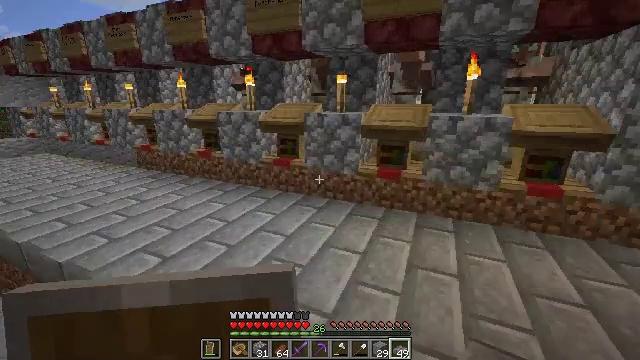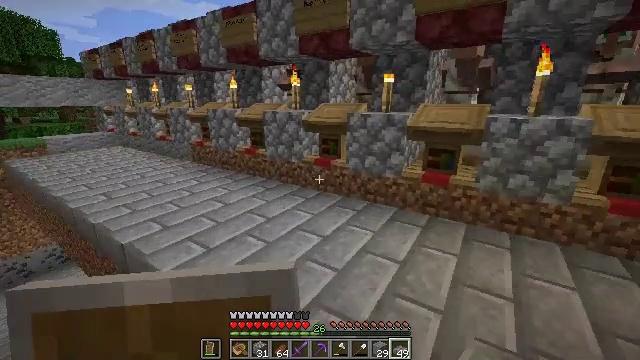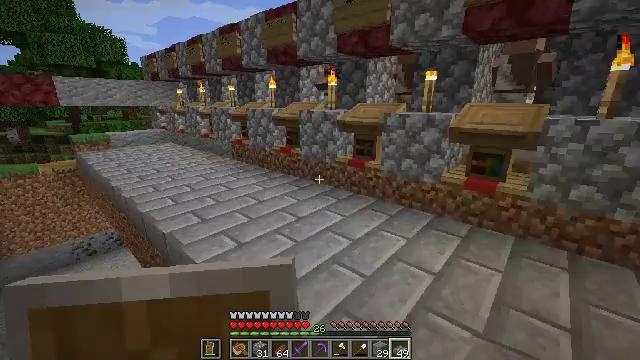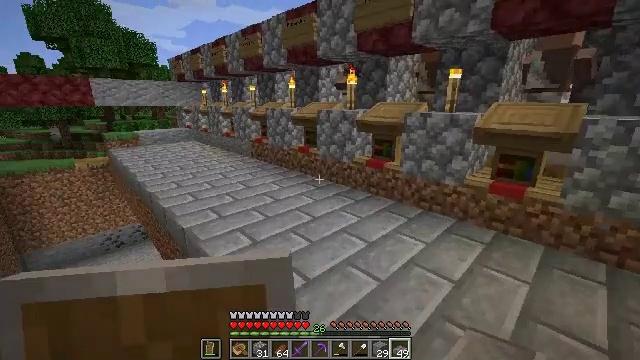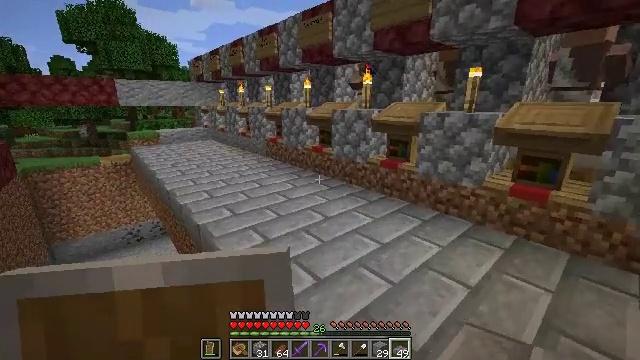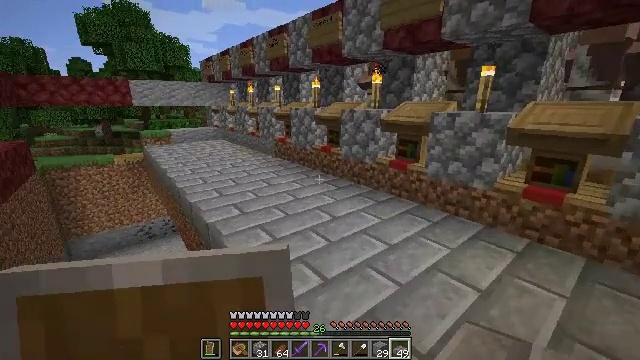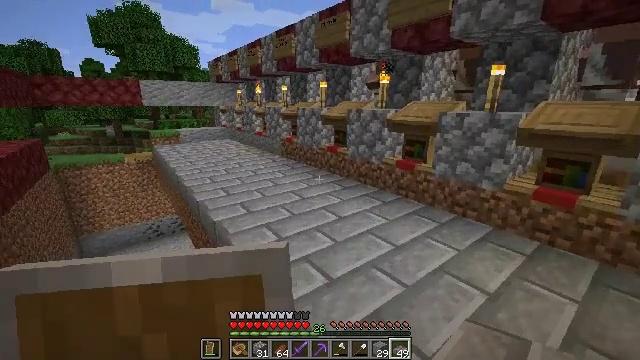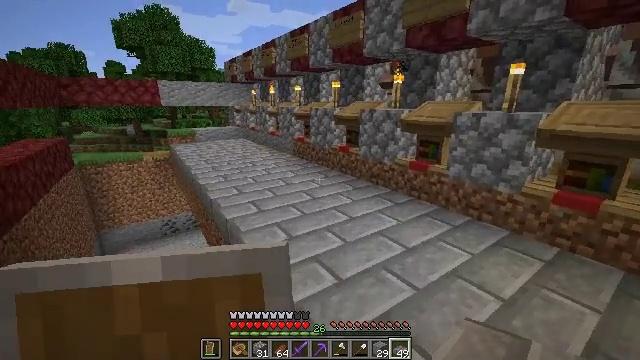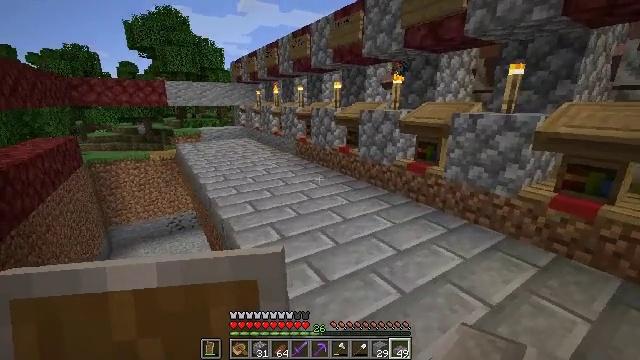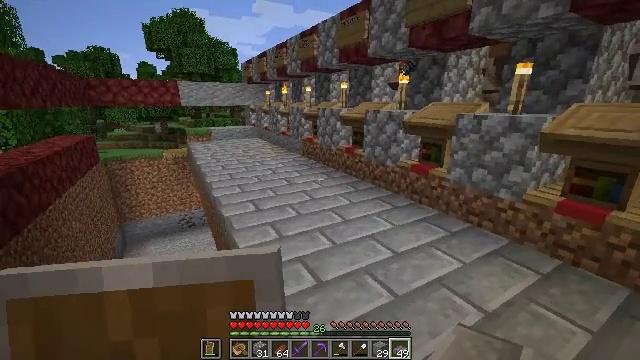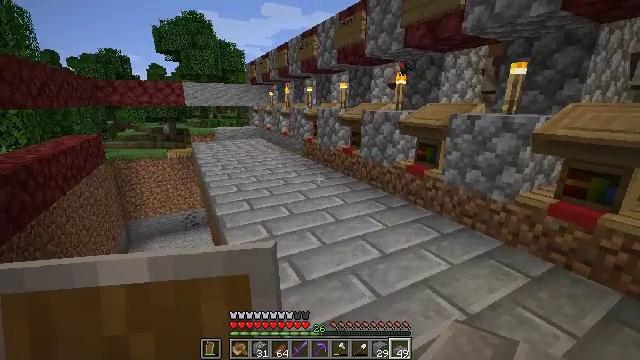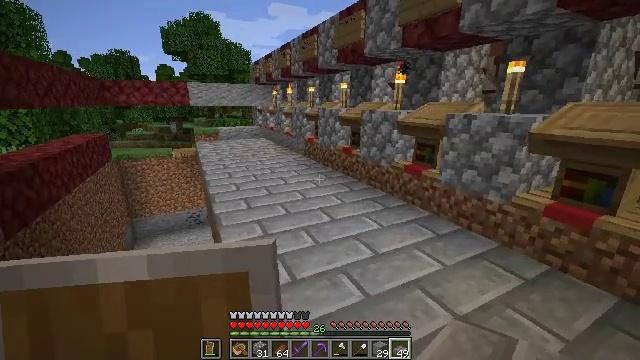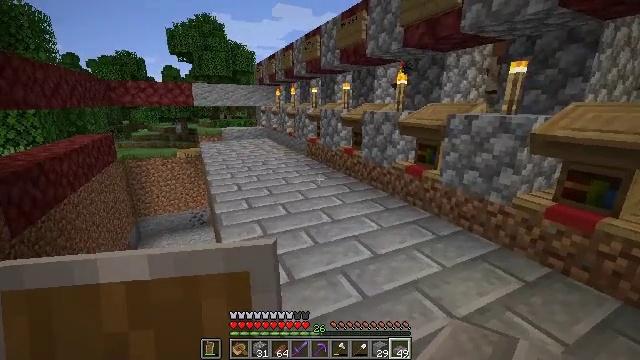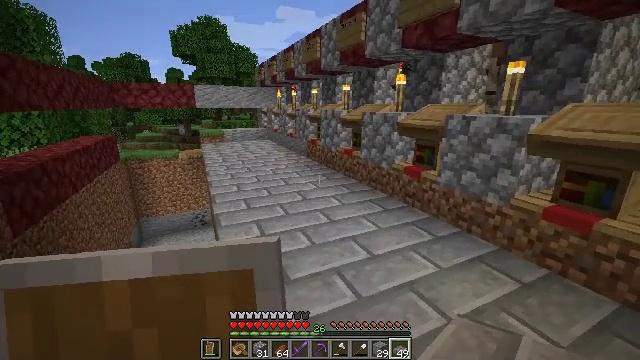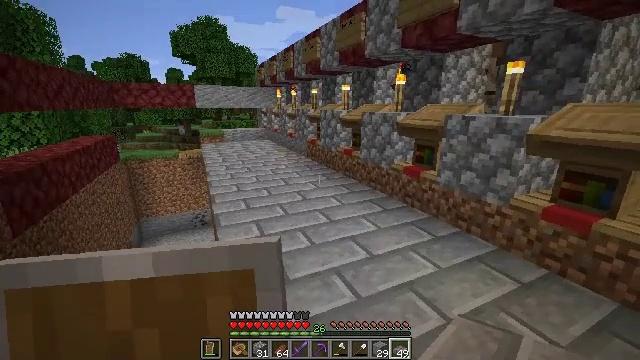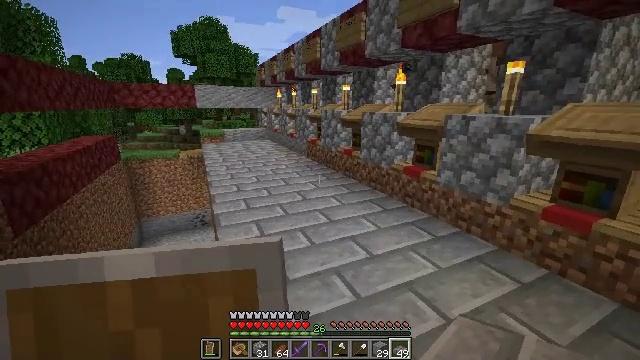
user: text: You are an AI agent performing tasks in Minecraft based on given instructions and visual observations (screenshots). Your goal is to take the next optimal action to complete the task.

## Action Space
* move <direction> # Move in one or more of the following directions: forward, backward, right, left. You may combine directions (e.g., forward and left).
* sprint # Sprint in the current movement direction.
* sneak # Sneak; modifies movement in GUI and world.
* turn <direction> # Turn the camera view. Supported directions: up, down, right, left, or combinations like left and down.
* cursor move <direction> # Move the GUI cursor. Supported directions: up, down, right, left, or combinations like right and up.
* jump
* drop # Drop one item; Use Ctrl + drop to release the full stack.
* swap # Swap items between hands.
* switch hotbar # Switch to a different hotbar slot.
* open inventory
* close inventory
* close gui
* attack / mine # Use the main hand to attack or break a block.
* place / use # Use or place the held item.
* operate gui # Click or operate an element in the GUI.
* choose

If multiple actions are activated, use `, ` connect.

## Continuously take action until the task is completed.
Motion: motion action
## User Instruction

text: Break the iron door.
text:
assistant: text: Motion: turn left
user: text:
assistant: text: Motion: turn left
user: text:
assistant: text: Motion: turn left
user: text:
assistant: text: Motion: turn left
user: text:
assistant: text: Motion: turn left
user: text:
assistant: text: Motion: turn left
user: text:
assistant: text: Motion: move right, turn left
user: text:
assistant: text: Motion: move right, turn left
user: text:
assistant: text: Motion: move right, turn left
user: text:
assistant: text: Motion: move right, turn left
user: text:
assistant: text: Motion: turn left
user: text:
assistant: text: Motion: no_op
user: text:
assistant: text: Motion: no_op
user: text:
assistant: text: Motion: no_op
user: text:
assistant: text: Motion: no_op
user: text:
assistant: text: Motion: no_op
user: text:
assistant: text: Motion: no_op
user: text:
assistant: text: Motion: no_op
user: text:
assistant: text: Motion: no_op
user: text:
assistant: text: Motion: no_op
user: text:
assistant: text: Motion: turn right and up
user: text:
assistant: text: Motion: turn right
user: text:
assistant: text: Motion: turn right
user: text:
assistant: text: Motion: turn right
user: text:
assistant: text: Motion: turn right
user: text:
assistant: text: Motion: turn right and up
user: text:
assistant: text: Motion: turn right
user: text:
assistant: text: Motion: turn right
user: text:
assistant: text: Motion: turn right
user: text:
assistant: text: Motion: turn right and up